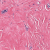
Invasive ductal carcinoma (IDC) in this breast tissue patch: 0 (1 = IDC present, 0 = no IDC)